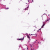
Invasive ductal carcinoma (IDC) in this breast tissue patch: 0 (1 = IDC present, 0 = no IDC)